Question: I get this message Error in Android studio and I don't know why I added card view and recycler and this came threw
if you know something please help me?

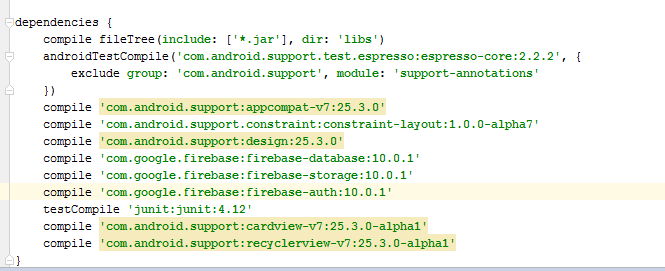
Answer: The error probably because you have mix version of support library.
Use the same version of all support library. Don't use alpha version, something like this:
'''
dependencies {
...
compile 'com.android.support:appcompat-v7:25.3.0'
compile 'com.android.support:design:25.3.0'
compile 'com.android.support:recyclerview-v7:25.3.0'
compile 'com.android.support:cardview-v7:25.3.0'
}
'''
And make sure your 'compileSdkVersion', 'buildToolsVersion', and 'targetSdkVersion' is the same version which is '25'.